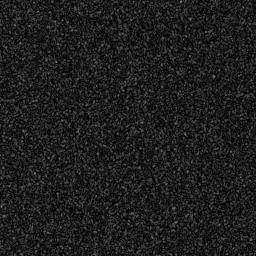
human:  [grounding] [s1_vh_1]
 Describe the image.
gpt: In the satellite image, there is  <ref>1 medium ship </ref> <box>[[76, 6, 88, 16, 0]]</box> located at top right.